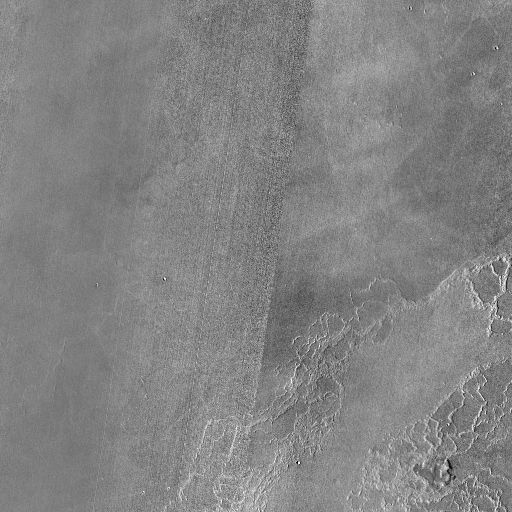
Crater classes present: Background